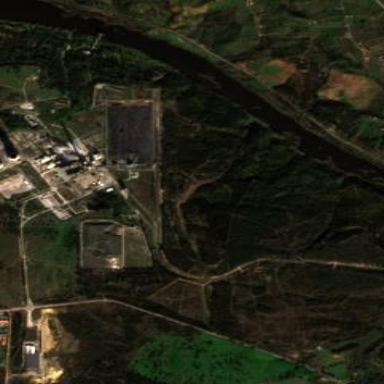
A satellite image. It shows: Industrial area with coal power plant.